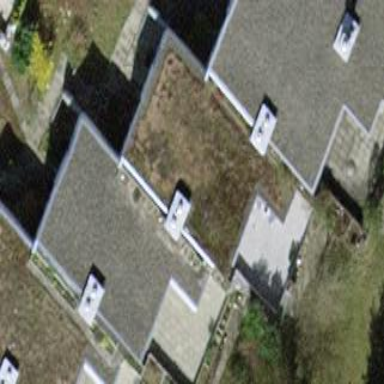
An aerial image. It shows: Flat-roofed terrace building.